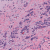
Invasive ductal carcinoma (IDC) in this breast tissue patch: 1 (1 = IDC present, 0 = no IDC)